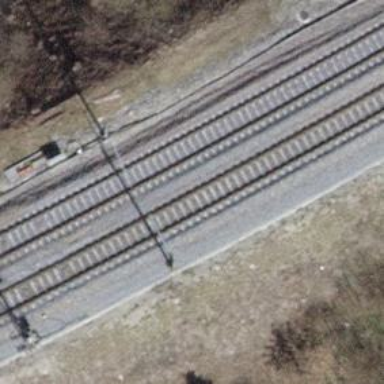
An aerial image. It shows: Railway with electrified contact lines running along embankment.